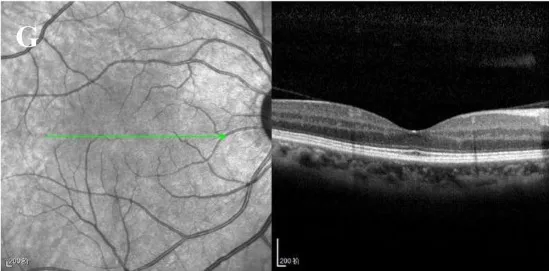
Multimodal imaging at the initial visit. (F,G) The fundus and OCT of the right eye are normal.
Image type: ophthalmic_imaging (oct)